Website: lowes
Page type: payment
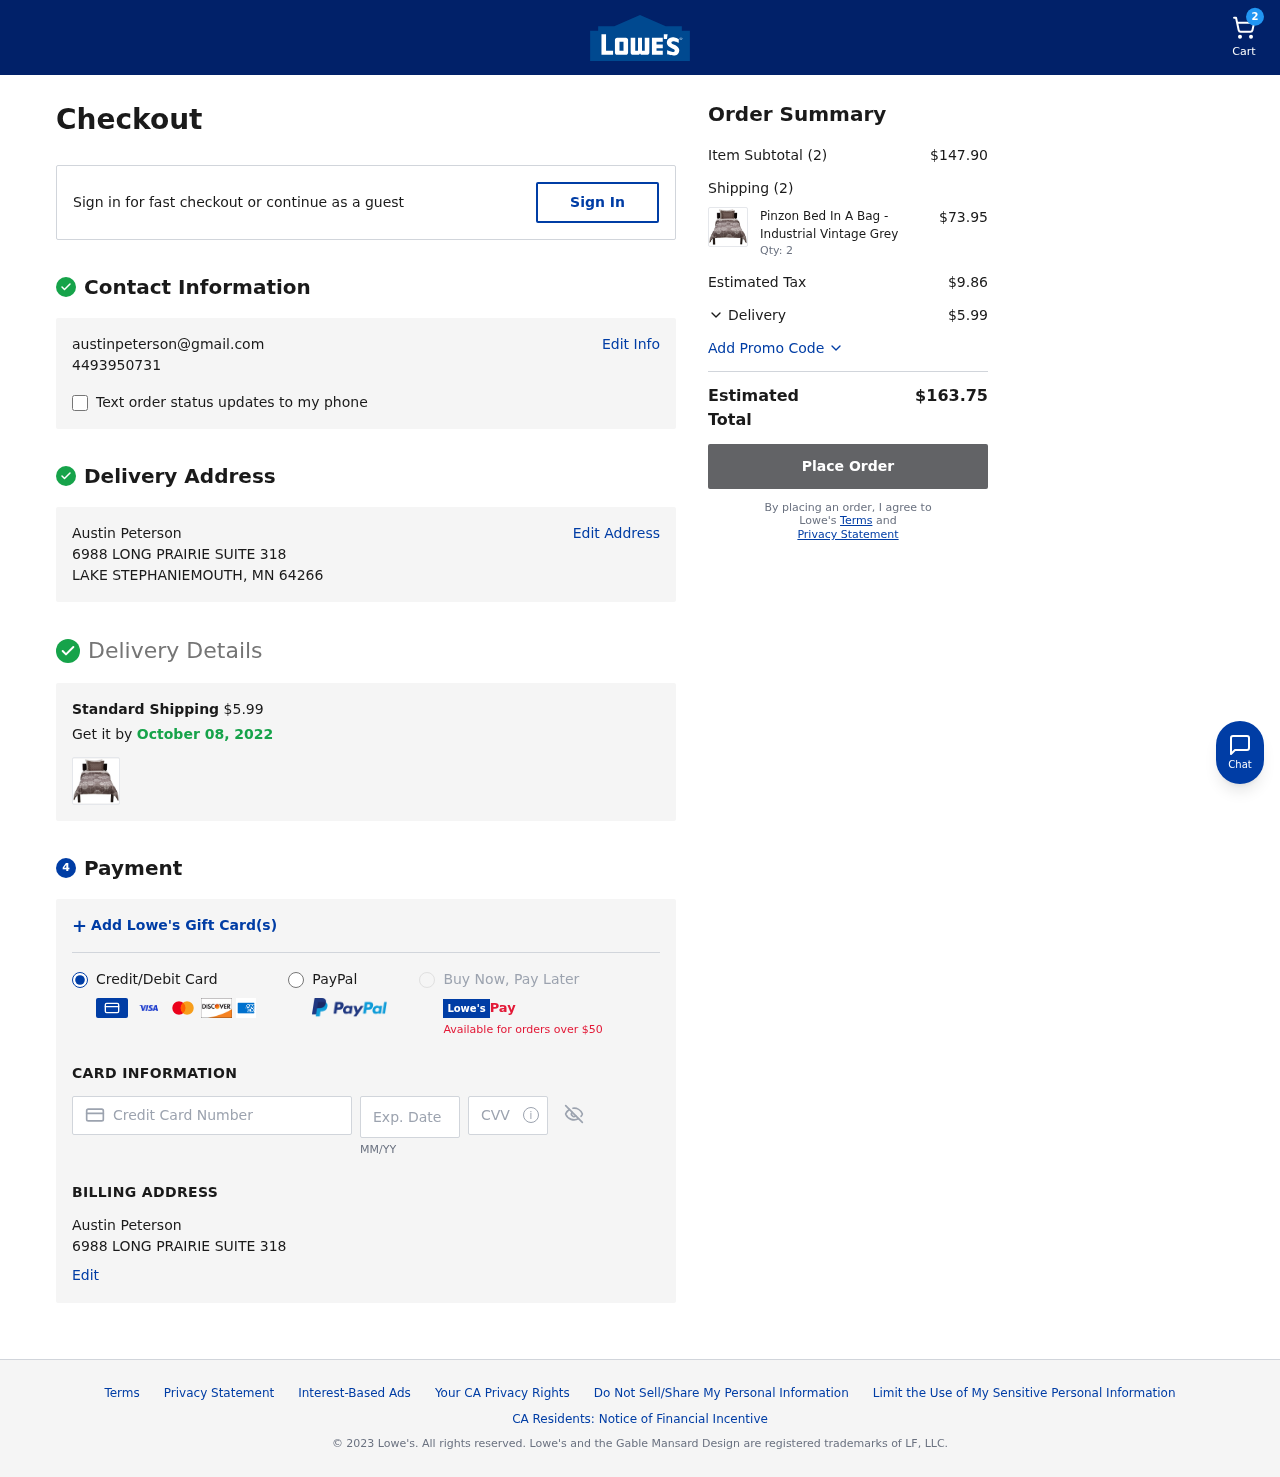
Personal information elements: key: PII_CARD_CVV
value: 4398
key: PII_CARD_EXPIRY
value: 01/29
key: PII_CARD_NUMBER
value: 3759 1224 1925 422
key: PII_EMAIL
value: austinpeterson@gmail.com
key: PII_FULLNAME
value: Austin Peterson
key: PII_FULLNAME2
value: Austin Peterson
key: PII_PHONE
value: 4493950731
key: PII_STREET
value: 6988 LONG PRAIRIE SUITE 318
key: PII_STREET2
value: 6988 LONG PRAIRIE SUITE 318
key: PII_CITY_STATE_ZIP
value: LAKE STEPHANIEMOUTH, MN 64266
Product elements: key: PRODUCT1_NAME
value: Pinzon Bed In A Bag - Industrial Vintage Grey
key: PRODUCT1_PRICE
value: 73.95
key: PRODUCT1_QUANTITY
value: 2
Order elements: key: ORDER_NUM_ITEMS
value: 2
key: ORDER_SHIPPING_COST
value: $5.99
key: ORDER_DELIVERY_DATE
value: October 08, 2022
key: ORDER_SUBTOTAL
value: $147.90
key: ORDER_NUM_ITEMS2
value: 2
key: ORDER_TAX
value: $9.86
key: ORDER_SHIPPING_COST2
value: $5.99
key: ORDER_TOTAL
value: $163.75